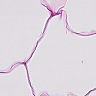
Metastatic tissue present: no